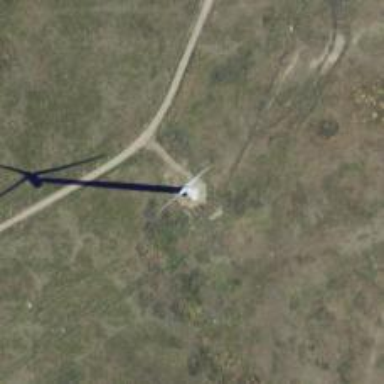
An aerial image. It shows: Wind generator powered by wind turbine.